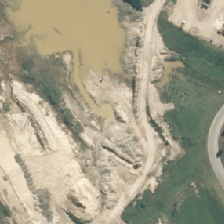
Land cover: low_producing_grassland